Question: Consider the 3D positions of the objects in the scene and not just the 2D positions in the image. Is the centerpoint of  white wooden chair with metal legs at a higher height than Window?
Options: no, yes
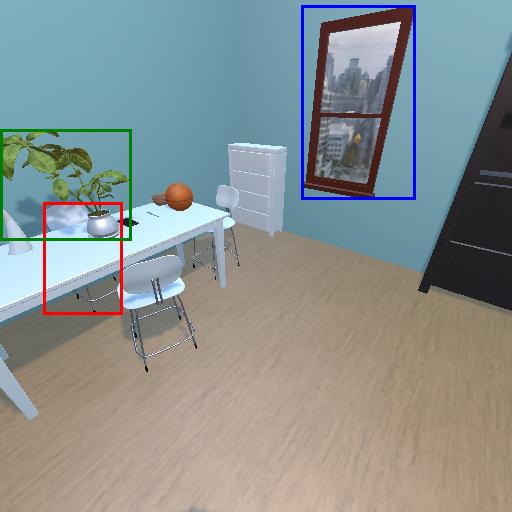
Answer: no